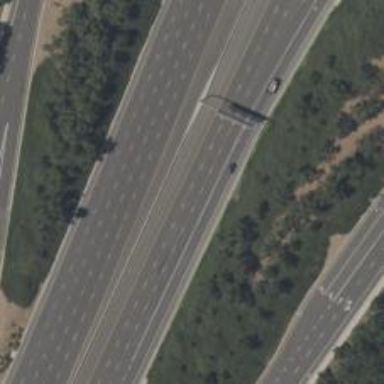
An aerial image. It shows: Motorway junction.